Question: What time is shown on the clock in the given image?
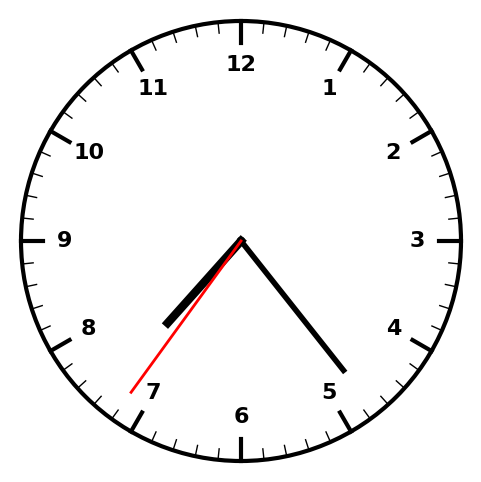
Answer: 07:23:36